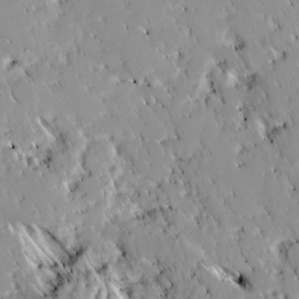
Label: non_frost